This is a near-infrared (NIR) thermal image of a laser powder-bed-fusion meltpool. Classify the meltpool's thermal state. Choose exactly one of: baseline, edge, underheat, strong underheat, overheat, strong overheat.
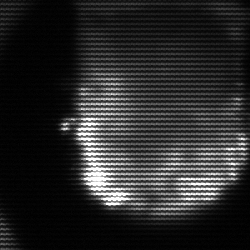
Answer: baseline